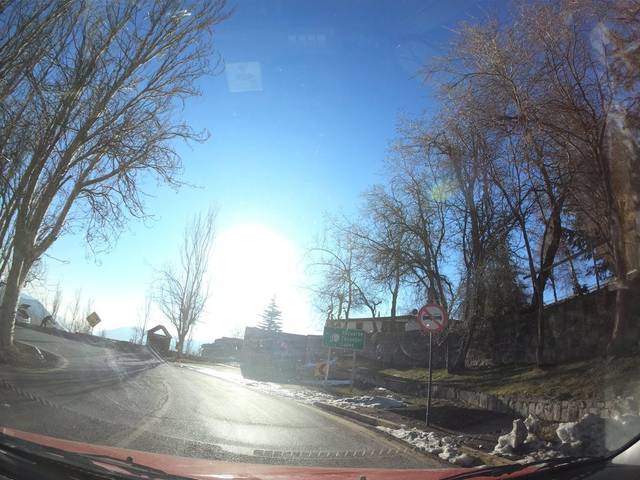
Region: Chile
Coordinates: -33.355, -70.318